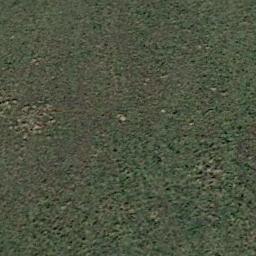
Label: meadow